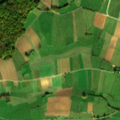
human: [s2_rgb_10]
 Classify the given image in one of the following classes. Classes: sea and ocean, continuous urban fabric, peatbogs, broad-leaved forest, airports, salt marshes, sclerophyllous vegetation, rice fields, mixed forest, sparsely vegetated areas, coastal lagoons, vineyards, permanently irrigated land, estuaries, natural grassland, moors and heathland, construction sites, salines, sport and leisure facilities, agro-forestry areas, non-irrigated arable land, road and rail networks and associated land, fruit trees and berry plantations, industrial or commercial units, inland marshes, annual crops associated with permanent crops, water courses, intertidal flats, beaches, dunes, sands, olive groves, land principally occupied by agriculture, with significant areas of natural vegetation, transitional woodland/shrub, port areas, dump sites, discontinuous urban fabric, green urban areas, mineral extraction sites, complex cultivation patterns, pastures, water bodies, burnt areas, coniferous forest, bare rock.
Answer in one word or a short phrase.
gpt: discontinuous urban fabric, non-irrigated arable land, pastures, broad-leaved forest